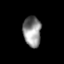
Tissue: skin
Cell type: Epithelial cells
Senescence score: 0.2464
Nuclear area (px): 536
Mean DAPI intensity: 139.728